Field crop: tomato
Growth stage: 2
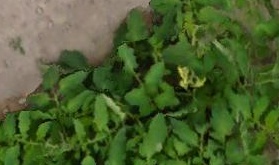
Species: tomato